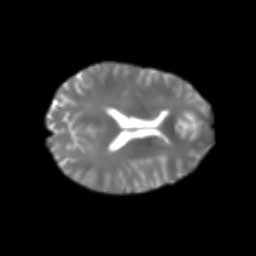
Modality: T2w
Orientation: axial
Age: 23
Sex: male
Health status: healthy